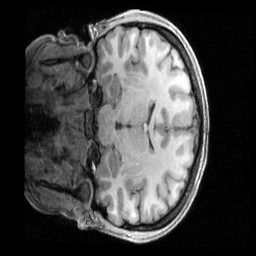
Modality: T1w
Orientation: coronal
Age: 21
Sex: female
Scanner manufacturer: siemens
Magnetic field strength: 3 T
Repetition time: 2.4 s
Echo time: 0.00231 s